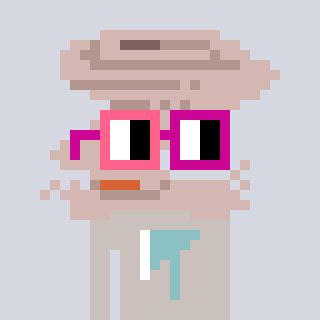
a pixel art character with square pink and red glasses, a tornado-shaped head and a foggrey-colored body on a cool background